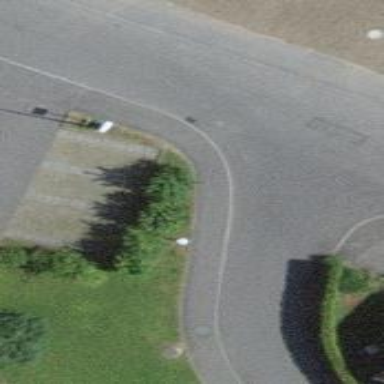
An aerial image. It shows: Kerb barrier.